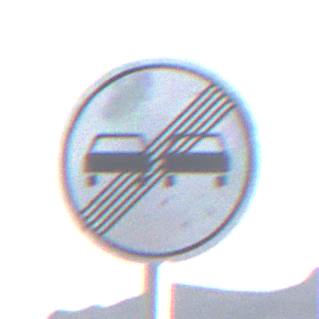
Verkehrszeichen: EndeUeberholverbot
Umgebung: Outdoor, Nature
Tageszeit: SunriseSunset
Wetter: PartlyCloudy
Licht: Natural
Jahreszeit: NotSpecified
Kontrast: HighContrast